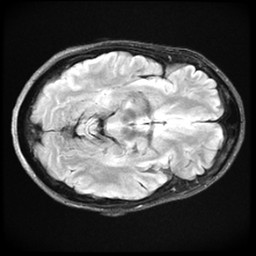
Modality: FLAIR
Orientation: axial
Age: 54
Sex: female
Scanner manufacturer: ge
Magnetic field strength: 3 T
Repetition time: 11 s
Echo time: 0.1497 s